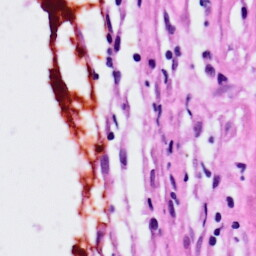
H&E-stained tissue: Lung